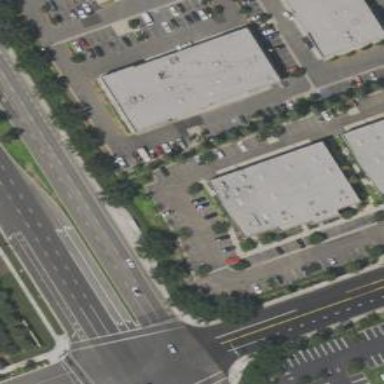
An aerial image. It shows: Commercial building.